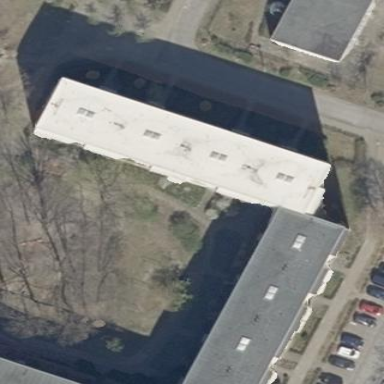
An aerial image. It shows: Flat-roofed apartment building.